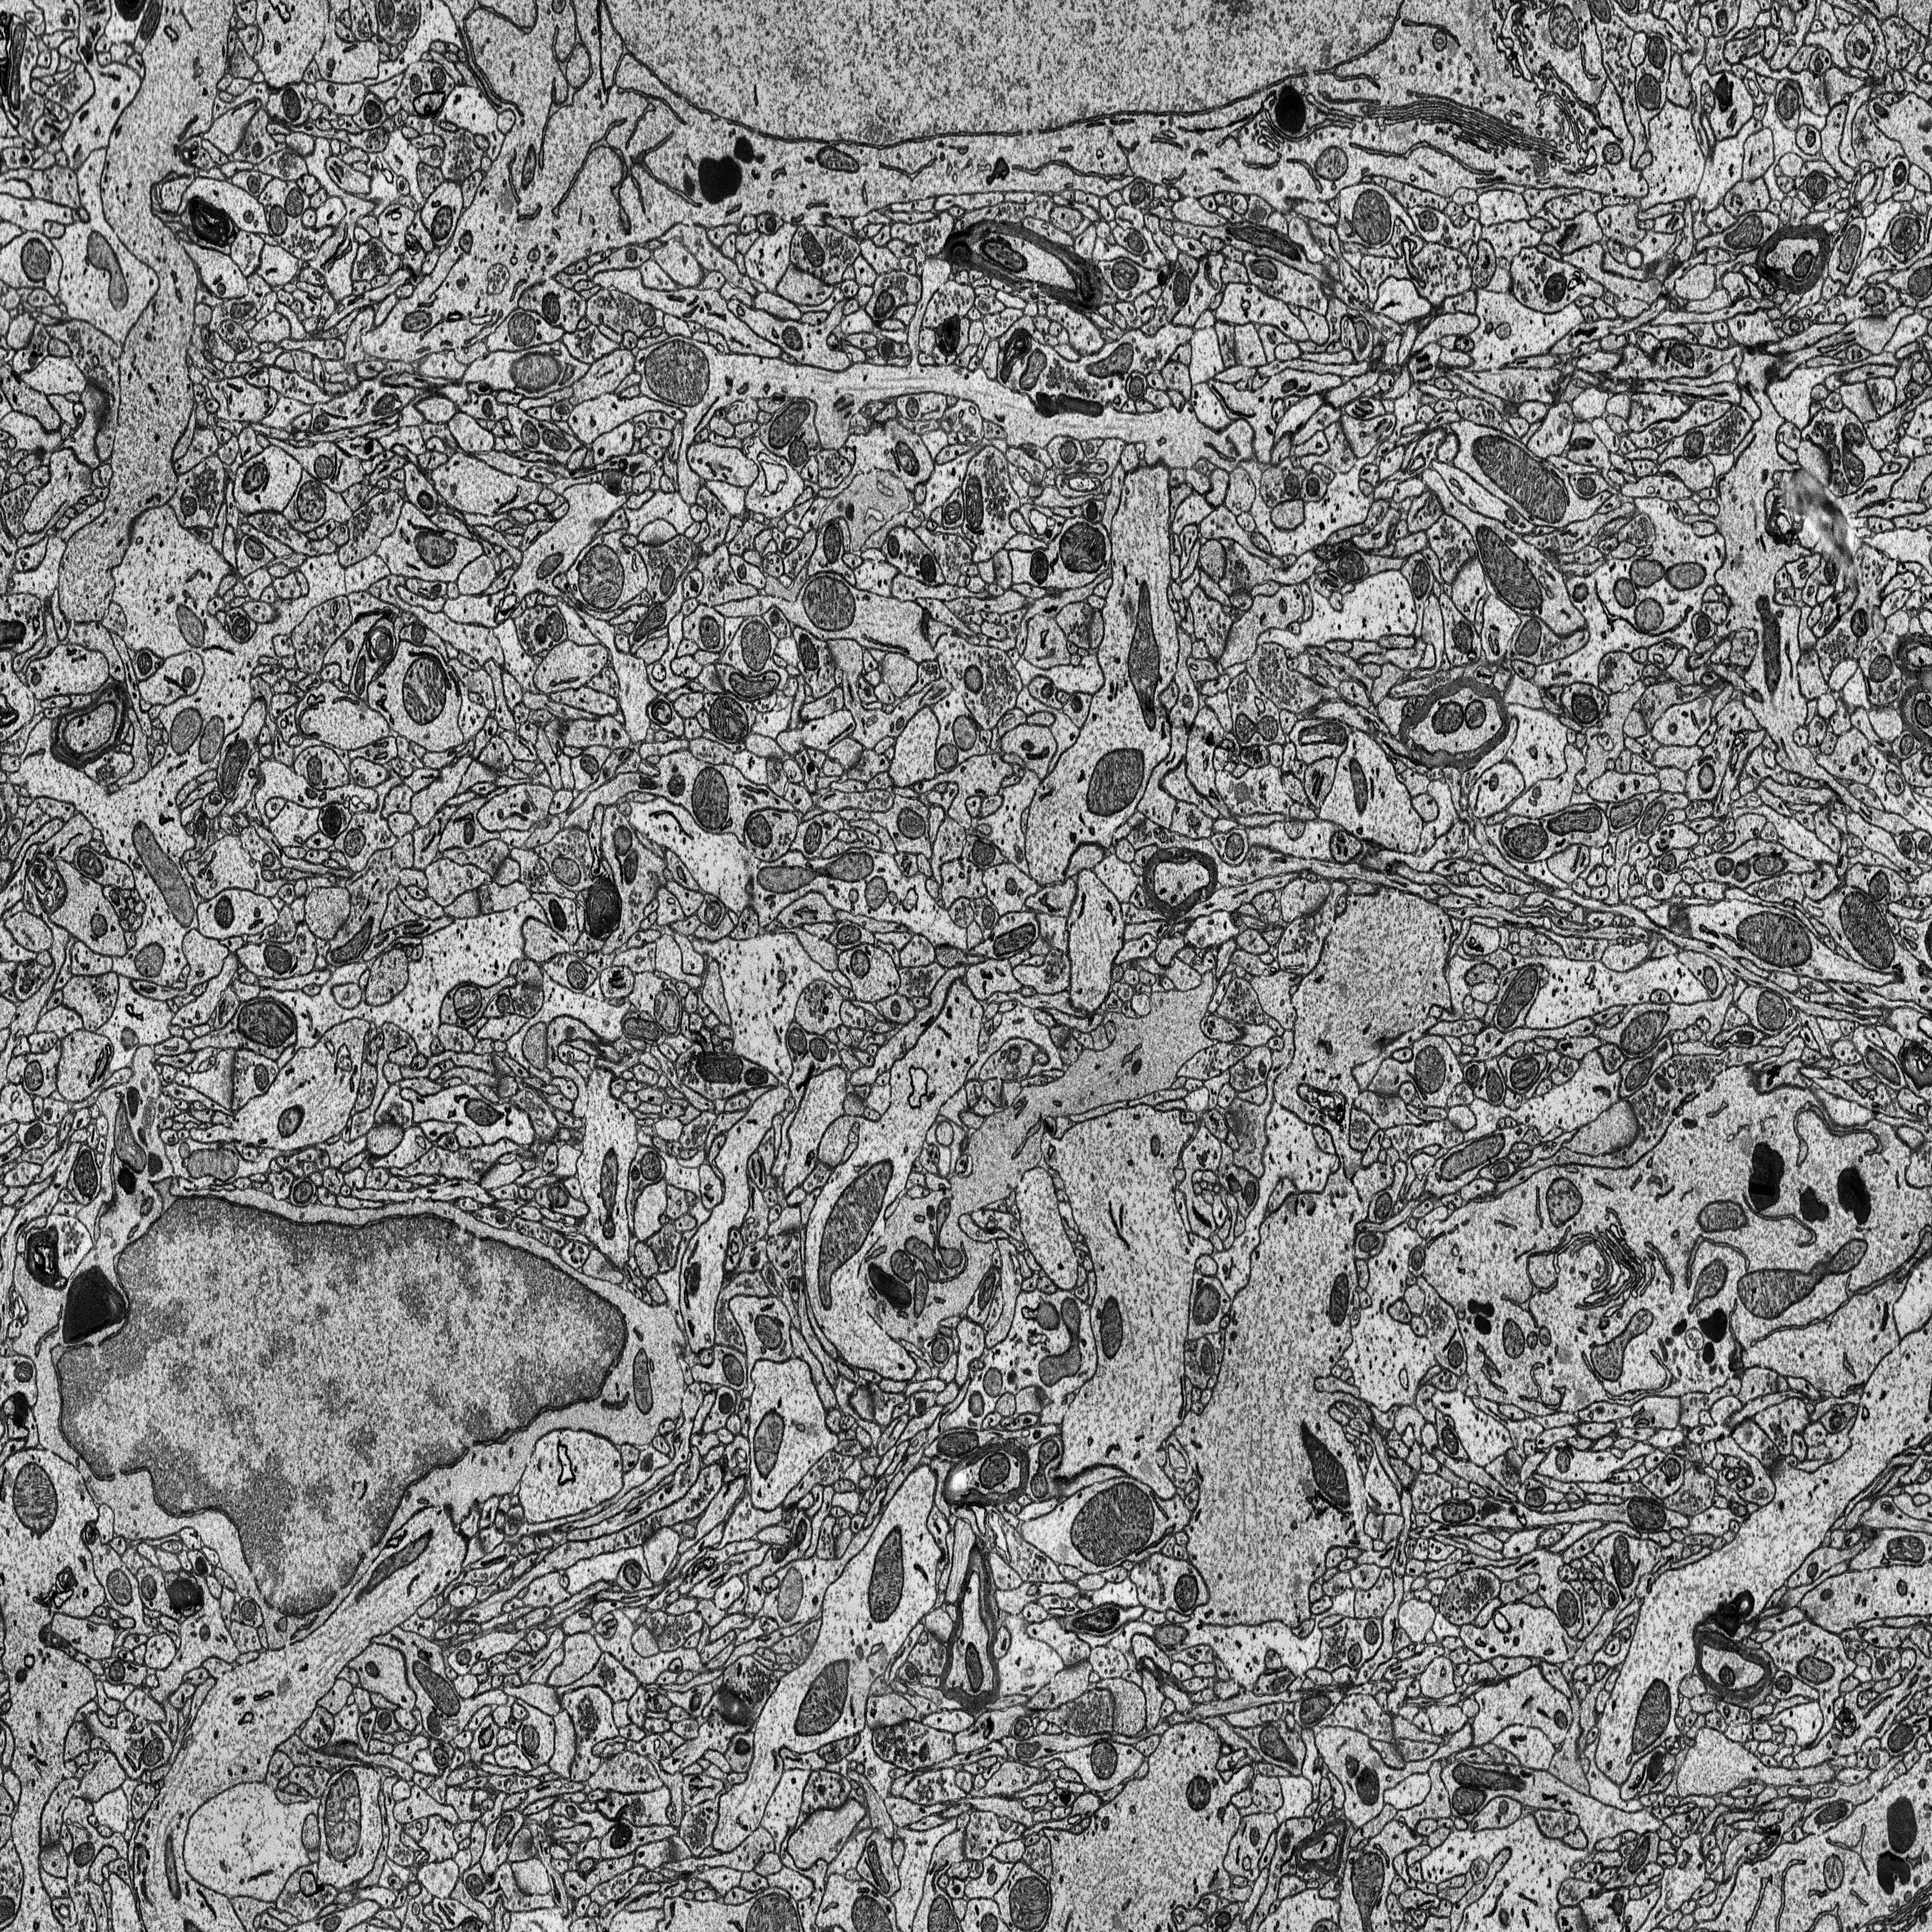
Electron microscopy slice of rat cortex tissue
Slice depth (z): 64
Mitochondria instances in slice: 391